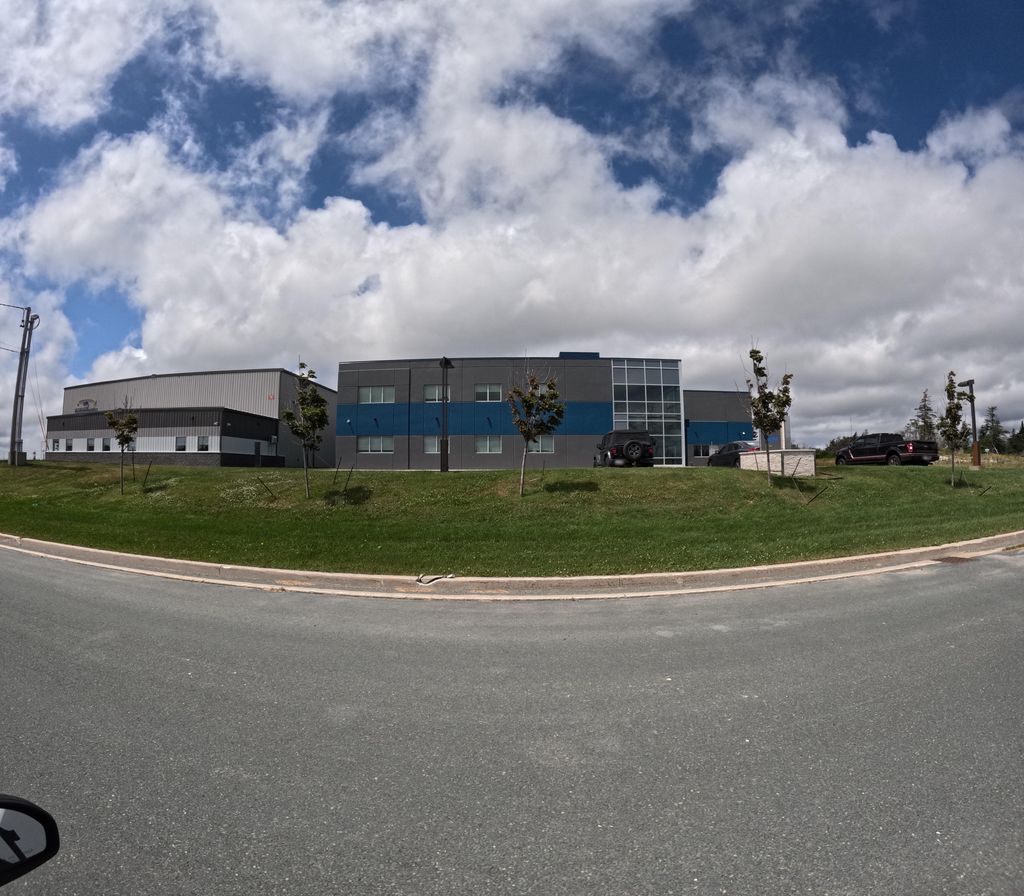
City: st_johns